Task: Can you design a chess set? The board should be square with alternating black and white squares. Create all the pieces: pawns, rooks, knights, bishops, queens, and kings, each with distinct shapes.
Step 4363:
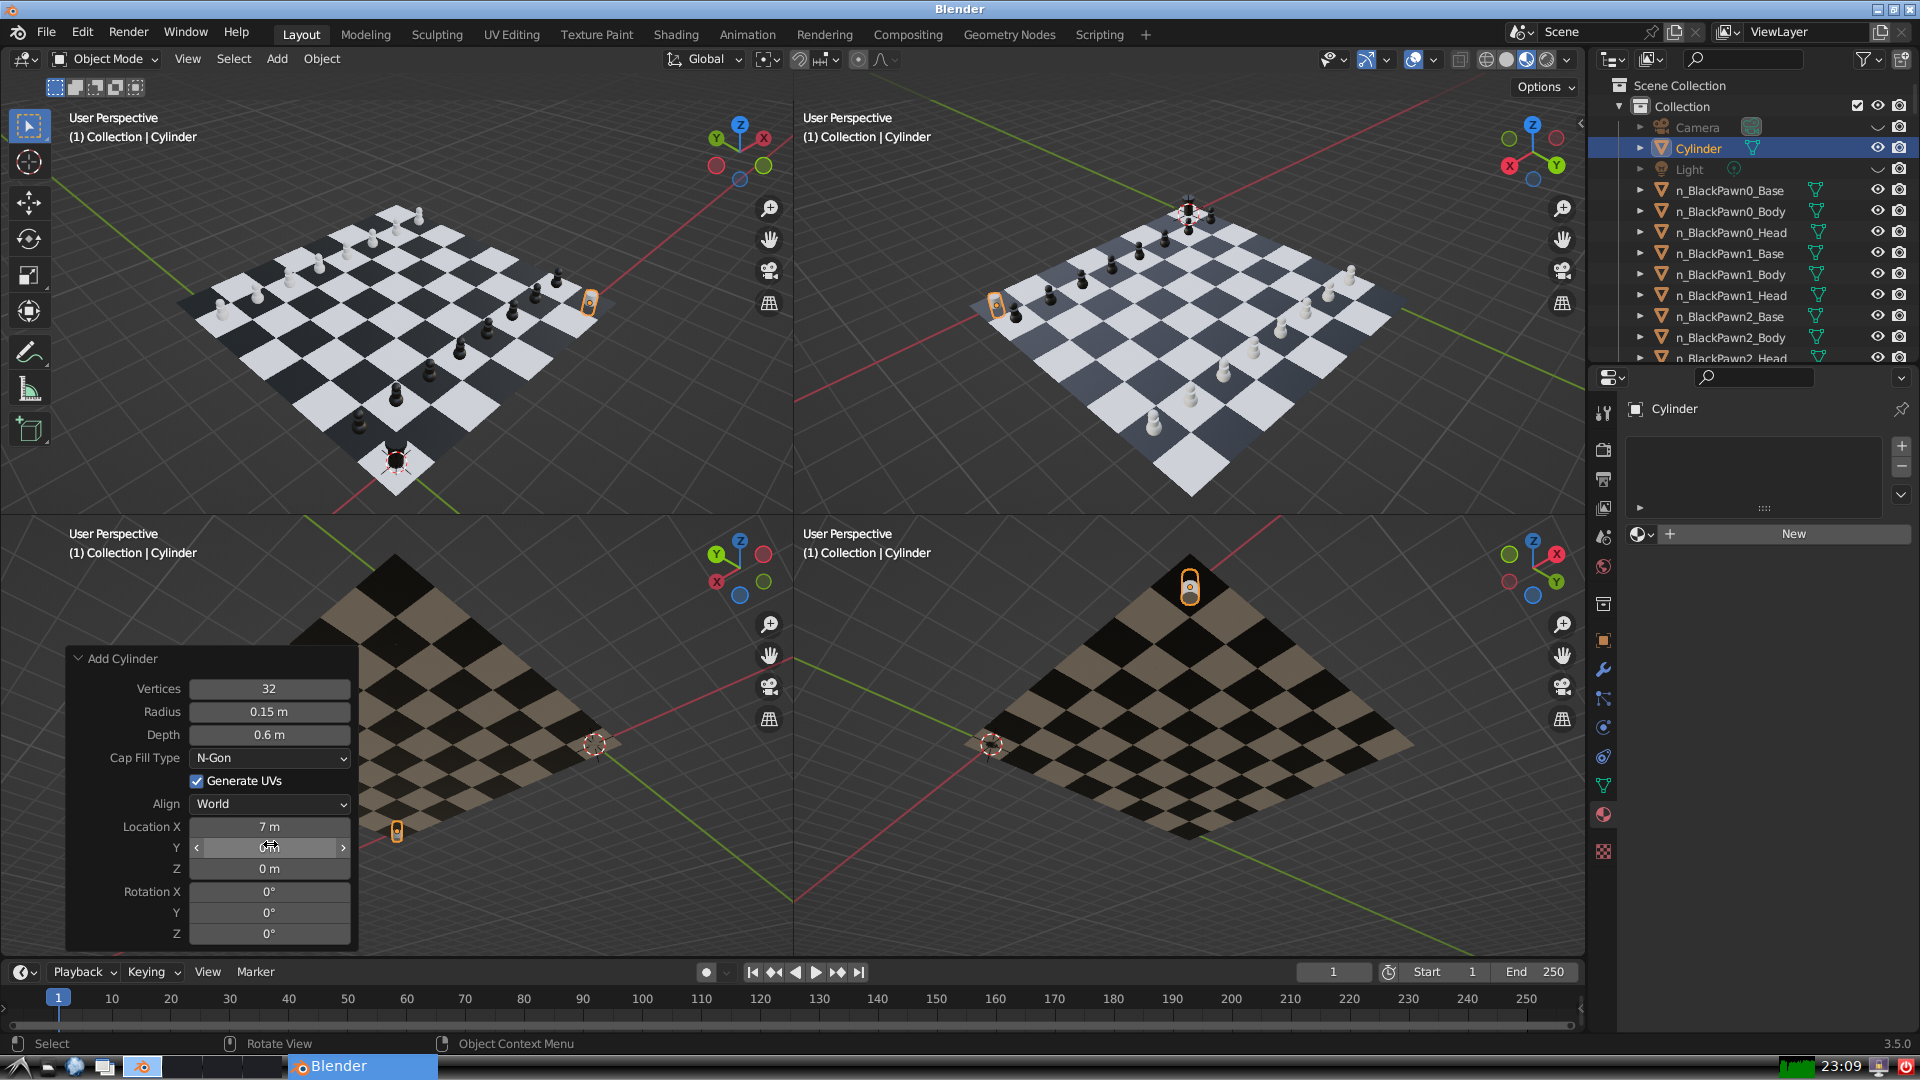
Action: click: no